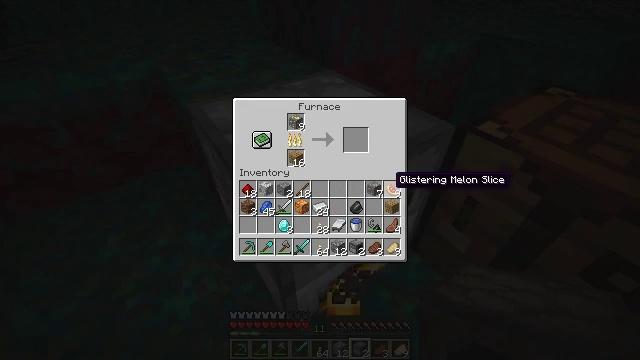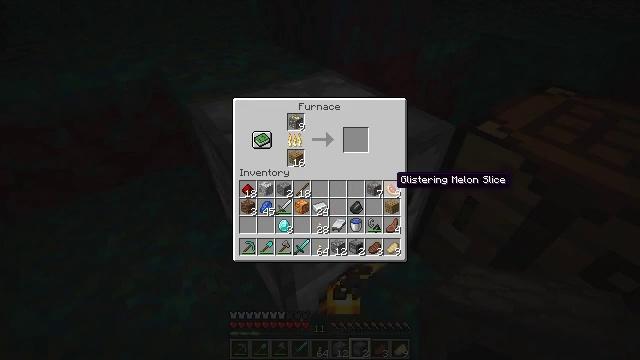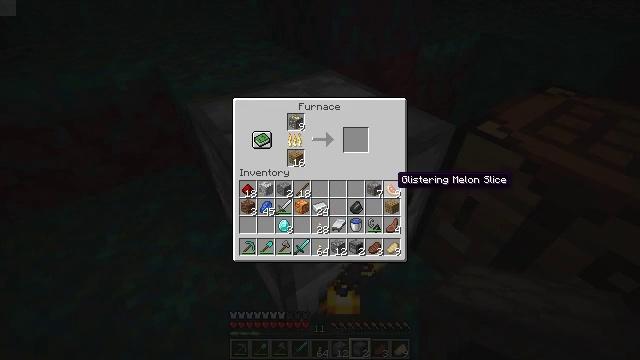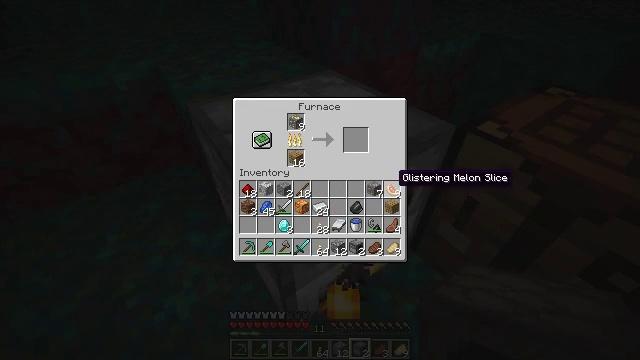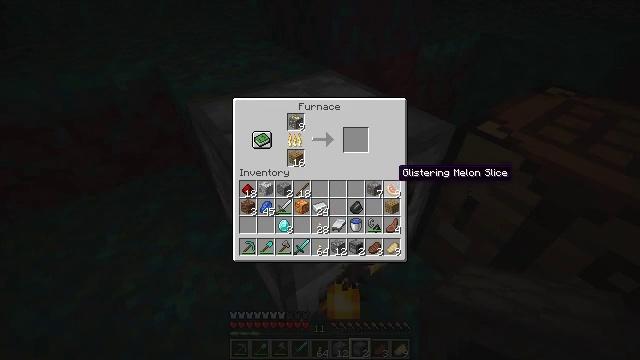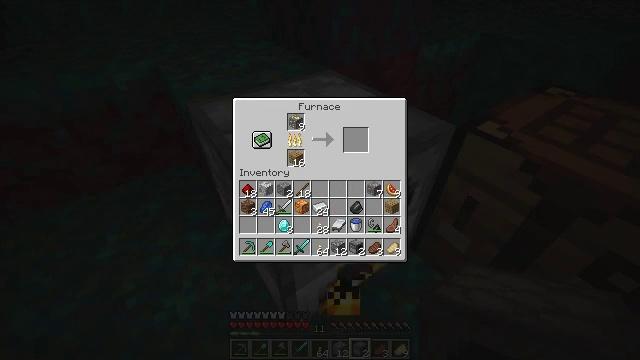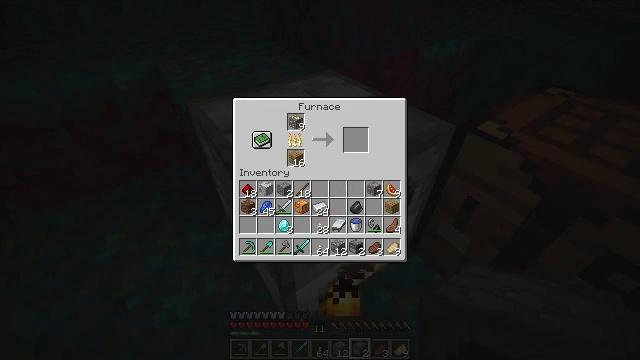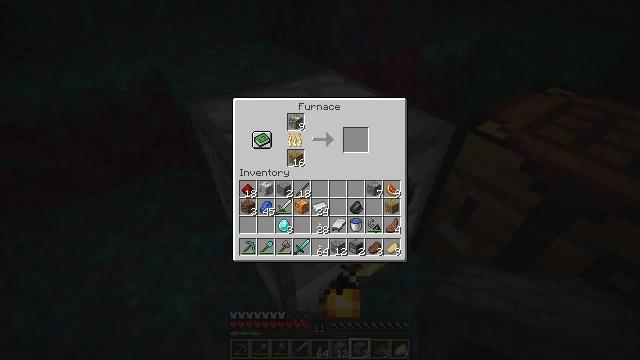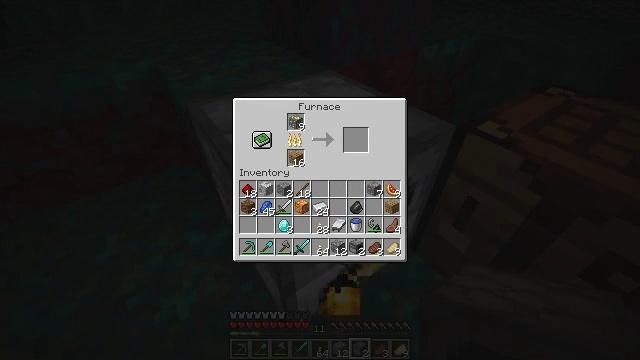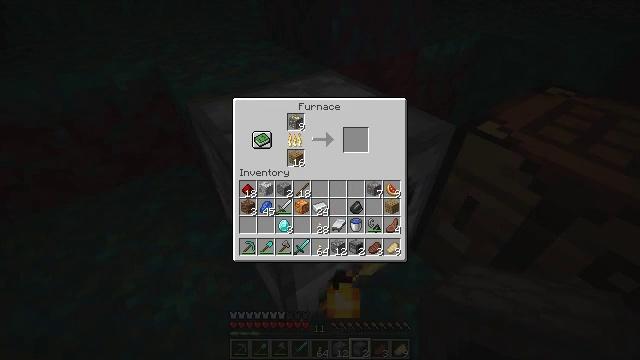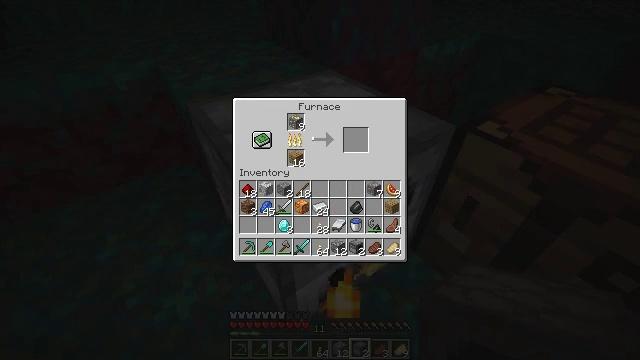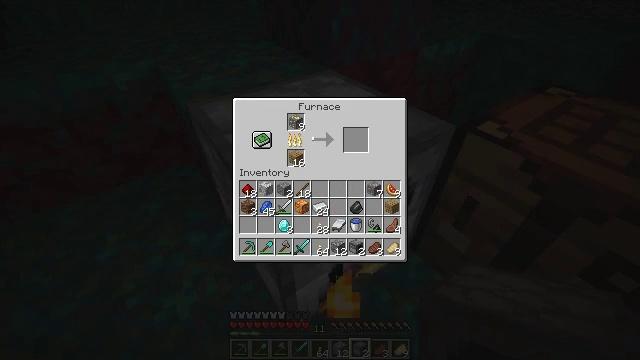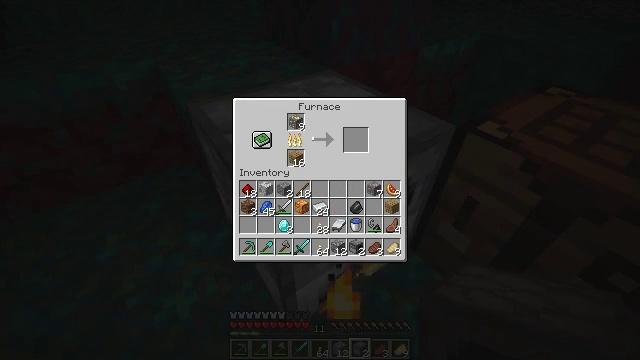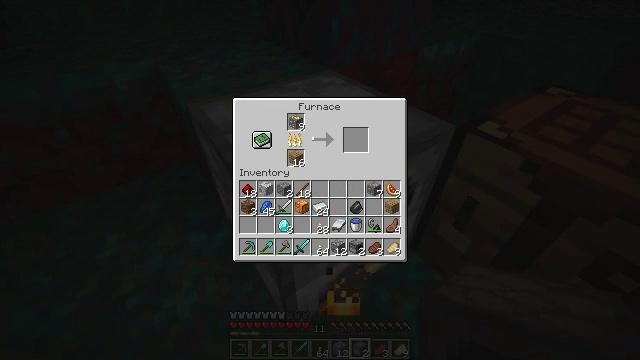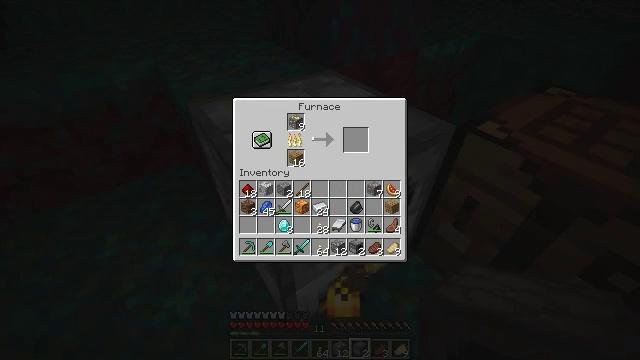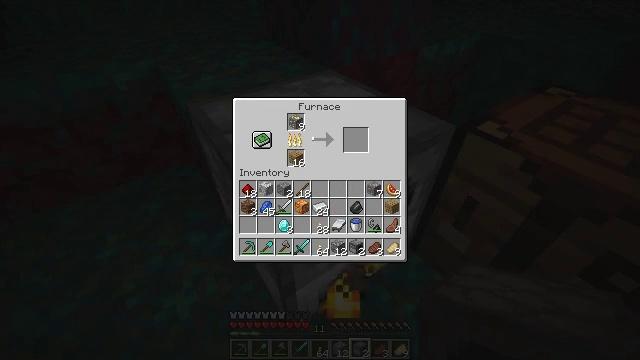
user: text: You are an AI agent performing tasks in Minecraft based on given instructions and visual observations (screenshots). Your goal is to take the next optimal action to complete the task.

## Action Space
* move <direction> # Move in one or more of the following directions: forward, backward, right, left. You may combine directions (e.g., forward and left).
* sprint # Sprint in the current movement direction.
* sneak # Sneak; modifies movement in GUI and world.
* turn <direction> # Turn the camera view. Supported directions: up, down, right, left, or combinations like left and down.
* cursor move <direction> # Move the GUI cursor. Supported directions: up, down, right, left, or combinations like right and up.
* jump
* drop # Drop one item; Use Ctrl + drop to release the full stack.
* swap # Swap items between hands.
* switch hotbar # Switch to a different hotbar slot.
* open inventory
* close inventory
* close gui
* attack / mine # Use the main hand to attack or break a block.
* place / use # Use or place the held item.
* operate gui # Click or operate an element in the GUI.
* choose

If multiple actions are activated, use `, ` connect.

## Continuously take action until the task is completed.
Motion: motion action
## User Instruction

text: Break the warped stem block.
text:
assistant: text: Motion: no_op
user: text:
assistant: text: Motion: no_op
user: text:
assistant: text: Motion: no_op
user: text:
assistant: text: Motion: no_op
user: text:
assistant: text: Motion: no_op
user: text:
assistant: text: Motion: no_op
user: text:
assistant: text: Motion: no_op
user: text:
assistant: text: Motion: no_op
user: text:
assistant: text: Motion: no_op
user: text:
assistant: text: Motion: no_op
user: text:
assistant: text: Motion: no_op
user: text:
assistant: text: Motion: no_op
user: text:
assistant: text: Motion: no_op
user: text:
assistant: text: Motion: no_op
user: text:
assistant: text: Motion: no_op
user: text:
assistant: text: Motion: no_op
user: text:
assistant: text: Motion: no_op
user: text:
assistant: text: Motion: no_op
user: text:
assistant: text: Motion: no_op
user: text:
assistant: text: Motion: no_op
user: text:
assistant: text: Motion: no_op
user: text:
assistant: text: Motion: no_op
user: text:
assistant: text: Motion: no_op
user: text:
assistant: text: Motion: turn left and up, close gui
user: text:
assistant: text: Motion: turn left and up
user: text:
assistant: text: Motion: turn left and up
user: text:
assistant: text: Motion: turn up
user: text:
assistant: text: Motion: turn up
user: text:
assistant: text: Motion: turn up
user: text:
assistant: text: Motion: turn up